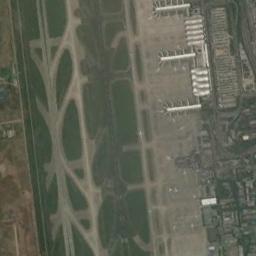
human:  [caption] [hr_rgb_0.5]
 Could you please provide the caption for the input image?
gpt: There are many buildings beside the runway of the airport .

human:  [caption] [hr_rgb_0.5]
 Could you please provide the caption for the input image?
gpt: There is almost no vegetation near the airport, And there are many blue houses .

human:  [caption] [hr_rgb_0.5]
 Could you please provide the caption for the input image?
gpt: An airport with intricacy runways and a terminal on the lawn .

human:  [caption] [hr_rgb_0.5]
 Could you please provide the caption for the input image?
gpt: There is an airport between many buildings and grass .

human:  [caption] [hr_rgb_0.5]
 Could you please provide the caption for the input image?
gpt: Many lawns in the airport are separated by roads .